Question: I want to add an 'AutoCompleteTextView' in my app and search contacts by name and number as done in the native SMS app with android. I have looked on the internet and tried quite a few things, but I want my application to display it exactly as the android SMS app. Here is the code I am trying that searches only by 'Display_Name'.
'''
public class MakePayment extends Activity {
private AutoCompleteTextView mAuto;
/** Called when the activity is first created. */
@Override
public void onCreate(Bundle savedInstanceState) {
super.onCreate(savedInstanceState);
setContentView(R.layout.makepayment);
mAuto = (AutoCompleteTextView)findViewById(R.id.autoCompleteTextViewTest);
ContentResolver content = getContentResolver();
Cursor cursor = content.query(ContactsContract.CommonDataKinds.Phone.CONTENT_URI,
PEOPLE_PROJECTION, null, null, null);
ContactListAdapter adapter = new ContactListAdapter(this, cursor);
mAuto.setAdapter(adapter);
}
public static class ContactListAdapter extends CursorAdapter implements Filterable {
public ContactListAdapter(Context context, Cursor c) {
super(context, c);
mContent = context.getContentResolver();
}
@Override
public View newView(Context context, Cursor cursor, ViewGroup parent) {
final LayoutInflater inflater = LayoutInflater.from(context);
final TextView view = (TextView) inflater.inflate(
android.R.layout.simple_expandable_list_item_1, parent, false);
view.setText(cursor.getString(2));
return view;
}
@Override
public void bindView(View view, Context context, Cursor cursor) {
((TextView) view).setText(cursor.getString(2));
}
@Override
public String convertToString(Cursor cursor) {
return cursor.getString(2);
}
@Override
public Cursor runQueryOnBackgroundThread(CharSequence constraint) {
if (getFilterQueryProvider() != null) {
return getFilterQueryProvider().runQuery(constraint);
}
StringBuilder buffer = null;
String[] args = null;
if (constraint != null) {
buffer = new StringBuilder();
buffer.append("UPPER(");
buffer.append(ContactsContract.Contacts.DISPLAY_NAME);
buffer.append(") GLOB ?");
args = new String[] { constraint.toString().toUpperCase() + "*" };
}
return mContent.query(ContactsContract.CommonDataKinds.Phone.CONTENT_URI, PEOPLE_PROJECTION,
buffer == null ? null : buffer.toString(), args,
null);
}
private ContentResolver mContent;
}
private static final String[] PEOPLE_PROJECTION = new String[] {
ContactsContract.Contacts._ID,
ContactsContract.CommonDataKinds.Phone.NUMBER,
ContactsContract.Contacts.DISPLAY_NAME,
};
}
'''
How do I search by phone numbers as well? And then display it like this:

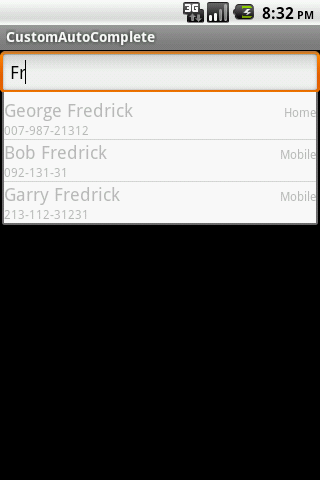
Answer: I have already done something similar in the past that's what I've done:
you will get Autocompletion after taping two character
The layout file uses an AutoCompleteView, its basically an EditText with a dropdown list that appears as you type in it. The .xml file in youe example looks like this:
'''
<?xml version="1.0" encoding="utf-8"?>
<LinearLayout xmlns:android="http://schemas.android.com/apk/res/android"
android:orientation="vertical"
android:layout_width="fill_parent"
android:layout_height="fill_parent"
>
<AutoCompleteTextView
android:id="@+id/mmWhoNo"
android:layout_width="fill_parent"
android:layout_height="wrap_content"
android:hint="To...."
>
</AutoCompleteTextView>
</LinearLayout>
'''
To create the custom view used in the AutoCompleteView you have to declare another .xml file called custcontview.xml and it will looks like this:
'''
<TextView
android:id="@+id/ccontName"
android:layout_width="wrap_content"
android:layout_height="wrap_content"
android:text="Large Text"
android:textColor="#A5000000"
android:textAppearance="?android:attr/textAppearanceLarge" />
<TextView
android:id="@+id/ccontNo"
android:layout_width="wrap_content"
android:layout_height="wrap_content"
android:layout_alignParentLeft="true"
android:layout_below="@id/ccontName"
android:text="Medium Text"
android:textColor="#A5000000"
android:textAppearance="?android:attr/textAppearanceMedium" />
<TextView
android:id="@+id/ccontType"
android:layout_width="wrap_content"
android:layout_height="wrap_content"
android:layout_above="@id/ccontNo"
android:layout_alignParentRight="true"
android:layout_marginRight="14dp"
android:text="Small Text"
android:textColor="#A5000000"
android:textAppearance="?android:attr/textAppearanceSmall" />
'''
now In your Activity:
'''
public class ContactActivity extends Activity {
private ArrayList<Map<String, String>> mPeopleList;
private SimpleAdapter mAdapter;
private AutoCompleteTextView mTxtPhoneNo;
/** Called when the activity is first created. */
@Override
public void onCreate(Bundle savedInstanceState) {
super.onCreate(savedInstanceState);
setContentView(R.layout.main);
mPeopleList = new ArrayList<Map<String, String>>();
PopulatePeopleList();
mTxtPhoneNo = (AutoCompleteTextView) findViewById(R.id.mmWhoNo);
mAdapter = new SimpleAdapter(this, mPeopleList, R.layout.custcontview ,new String[] { "Name", "Phone" , "Type" }, new int[] { R.id.ccontName, R.id.ccontNo, R.id.ccontType });
mTxtPhoneNo.setAdapter(mAdapter);
}
public void PopulatePeopleList()
{
mPeopleList.clear();
Cursor people = getContentResolver().query(ContactsContract.Contacts.CONTENT_URI, null, null, null, null);
while (people.moveToNext())
{
String contactName = people.getString(people.getColumnIndex(
ContactsContract.Contacts.DISPLAY_NAME));
String contactId = people.getString(people.getColumnIndex(
ContactsContract.Contacts._ID));
String hasPhone = people.getString(people.getColumnIndex(
ContactsContract.Contacts.HAS_PHONE_NUMBER));
if ((Integer.parseInt(hasPhone) > 0))
{
// You know have the number so now query it like this
Cursor phones = getContentResolver().query(
ContactsContract.CommonDataKinds.Phone.CONTENT_URI,
null,
ContactsContract.CommonDataKinds.Phone.CONTACT_ID +" = "+ contactId,
null, null);
while (phones.moveToNext()) {
//store numbers and display a dialog letting the user select which.
String phoneNumber = phones.getString(
phones.getColumnIndex(
ContactsContract.CommonDataKinds.Phone.NUMBER));
String numberType = phones.getString(phones.getColumnIndex(
ContactsContract.CommonDataKinds.Phone.TYPE));
Map<String, String> NamePhoneType = new HashMap<String, String>();
NamePhoneType.put("Name", contactName);
NamePhoneType.put("Phone", phoneNumber);
if(numberType.equals("0"))
NamePhoneType.put("Type", "Work");
else
if(numberType.equals("1"))
NamePhoneType.put("Type", "Home");
else if(numberType.equals("2"))
NamePhoneType.put("Type", "Mobile");
else
NamePhoneType.put("Type", "Other");
//Then add this map to the list.
mPeopleList.add(NamePhoneType);
}
phones.close();
}
}
people.close();
startManagingCursor(people);
}
}
'''
Don't forget to add
'''
<uses-permission android:name="android.permission.READ_CONTACTS"></uses-permission>
'''
in your manifest